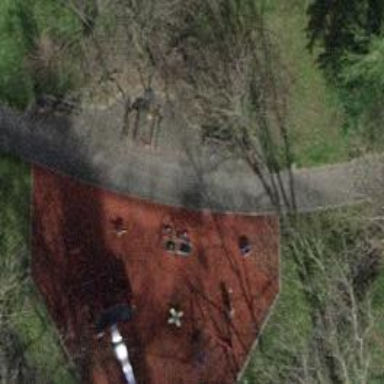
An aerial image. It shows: Picnic table located in leisure land area.